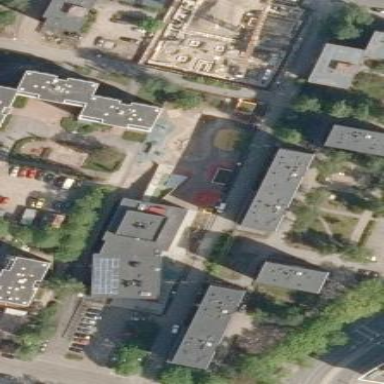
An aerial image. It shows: Playground area for leisure activities on the land.